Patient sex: M
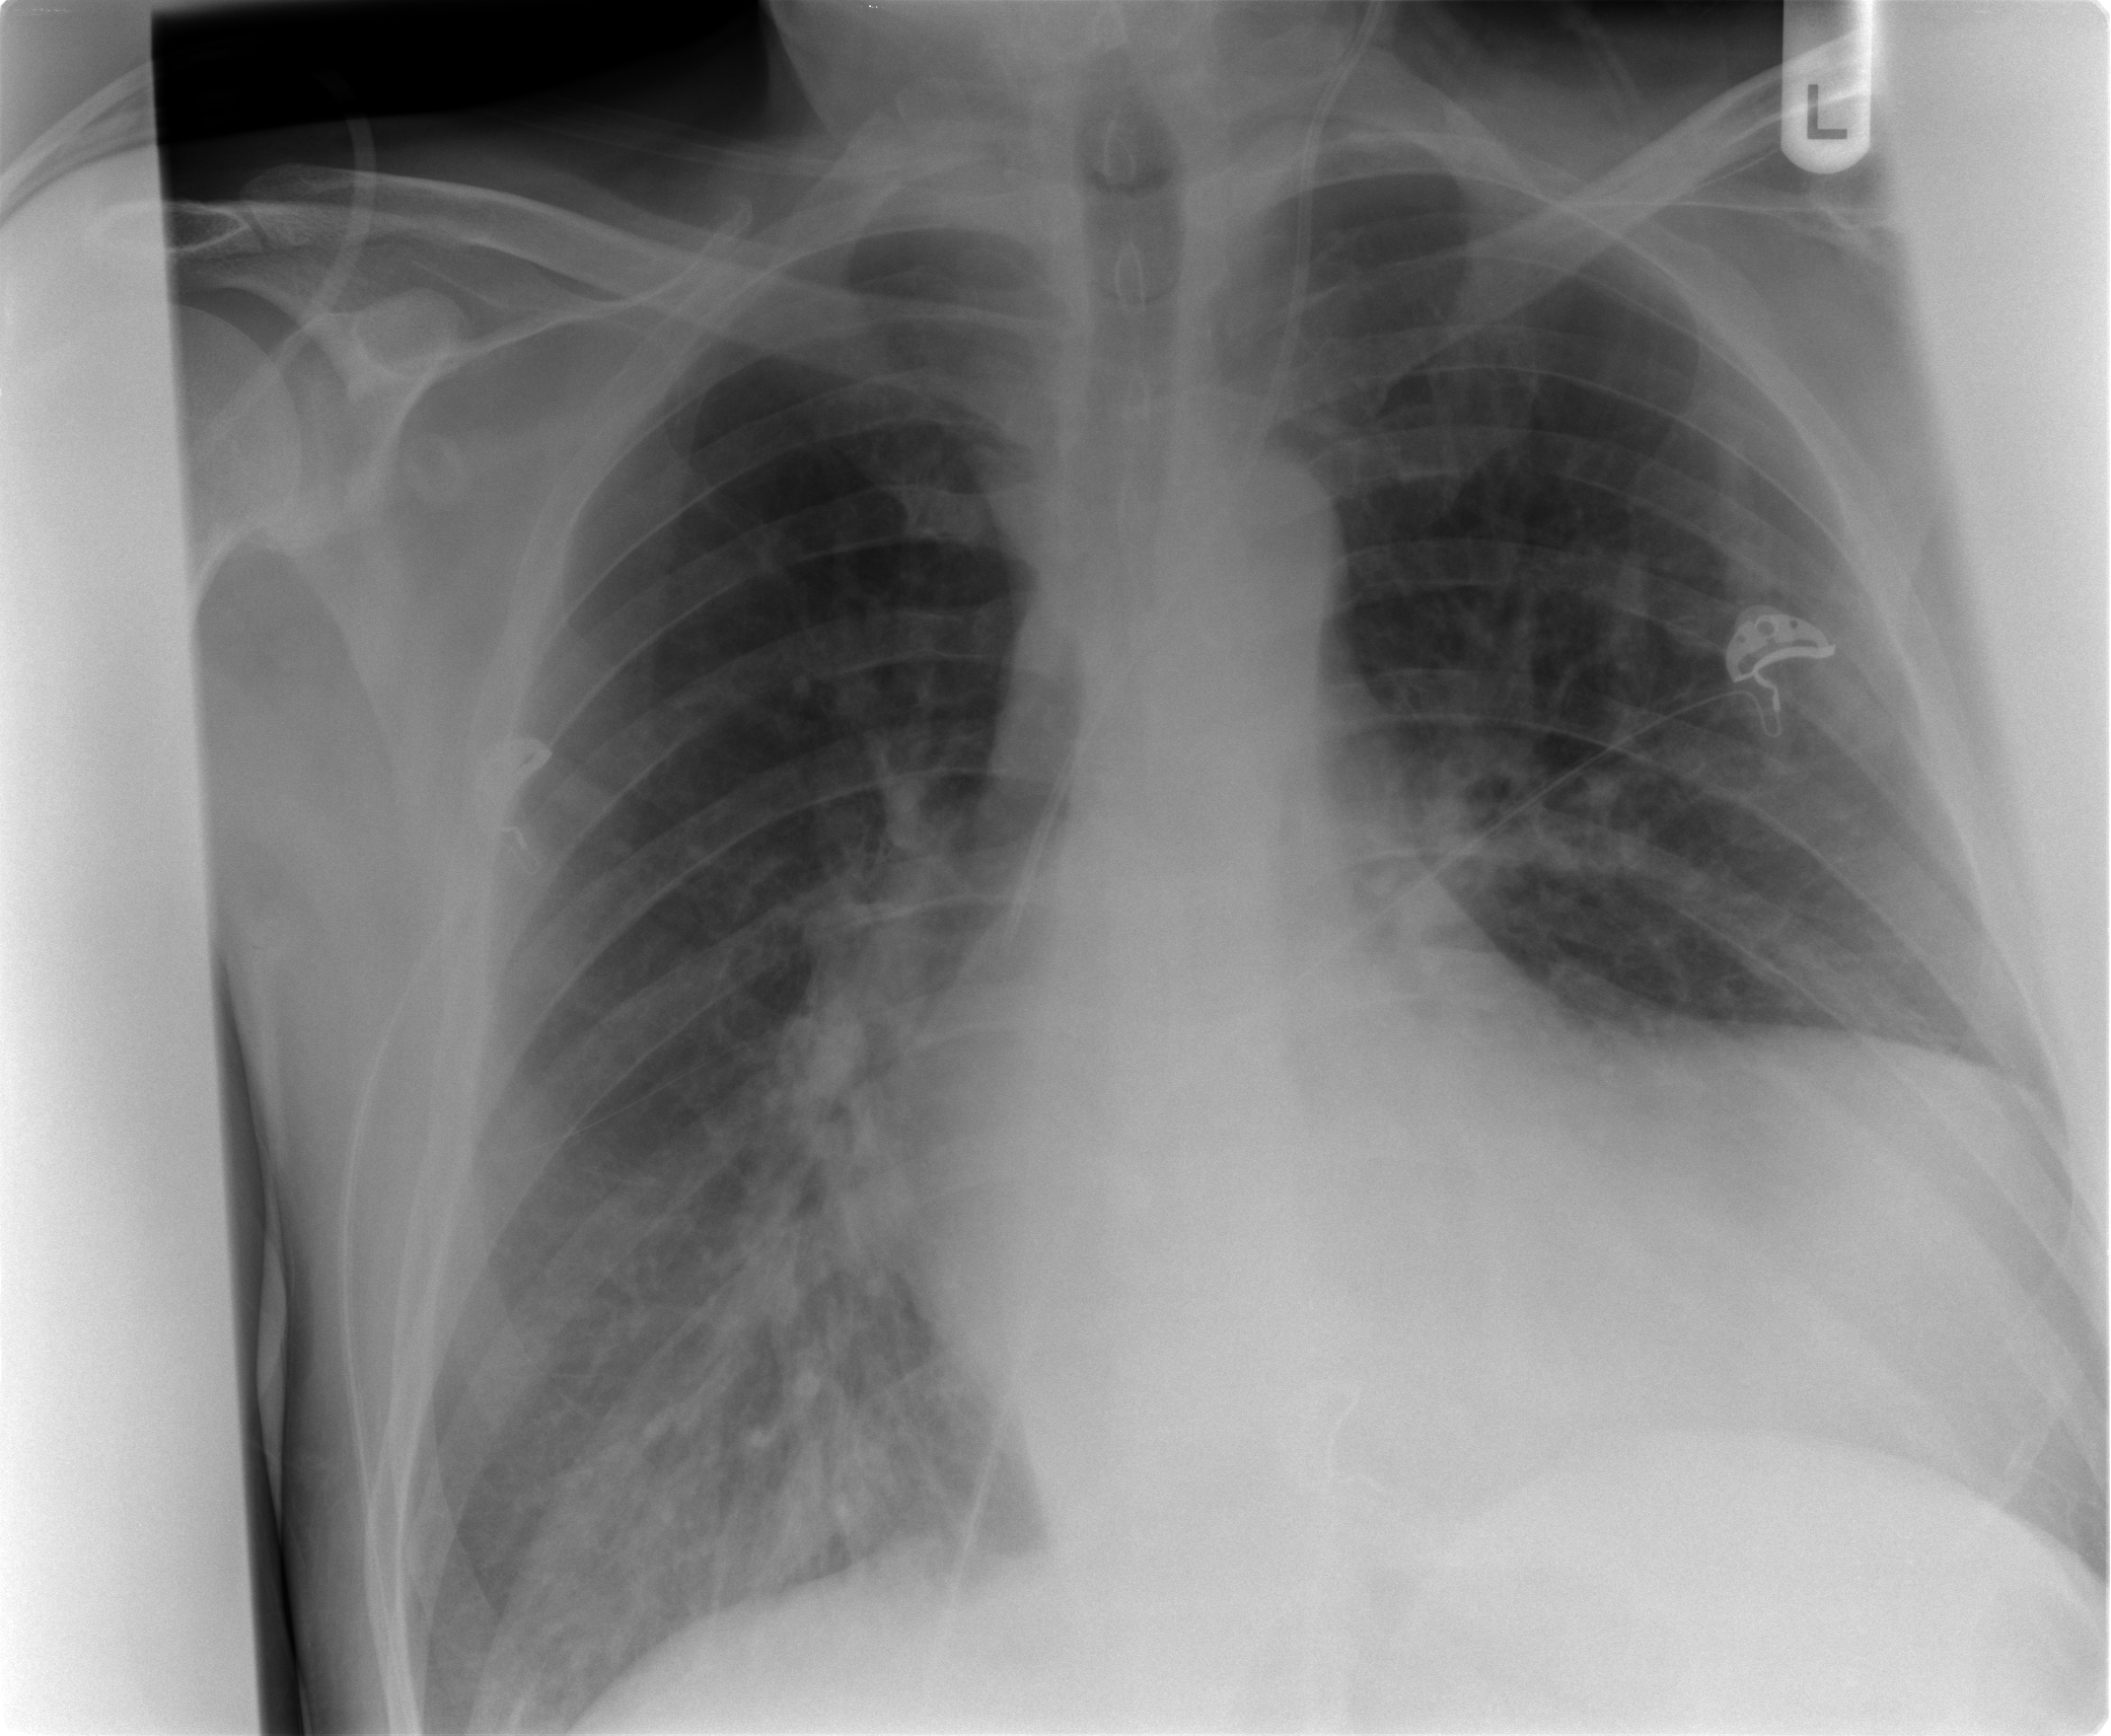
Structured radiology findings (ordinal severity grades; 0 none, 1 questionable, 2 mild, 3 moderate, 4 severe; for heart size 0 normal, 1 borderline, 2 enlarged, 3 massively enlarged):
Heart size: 3
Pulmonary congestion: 1
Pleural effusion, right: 0
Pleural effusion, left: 0
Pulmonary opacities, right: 1
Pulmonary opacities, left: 0
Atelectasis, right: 2
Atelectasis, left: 1